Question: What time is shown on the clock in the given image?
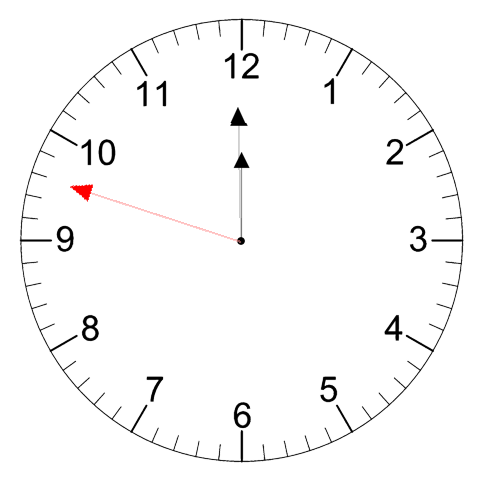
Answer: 11:59:48